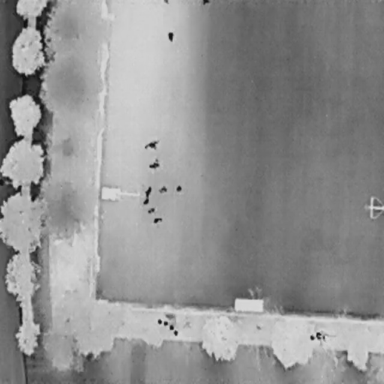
There are 11 People in the infrared image.